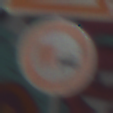
Verkehrszeichen: UeberholverbotKraftfahrzeuge
Zusatzzeichen oben: KinderRechts
Umgebung: Roofed, Special
Tageszeit: Midday
Wetter: Overcast
Licht: Natural
Jahreszeit: NotSpecified
Kontrast: MediumContrast